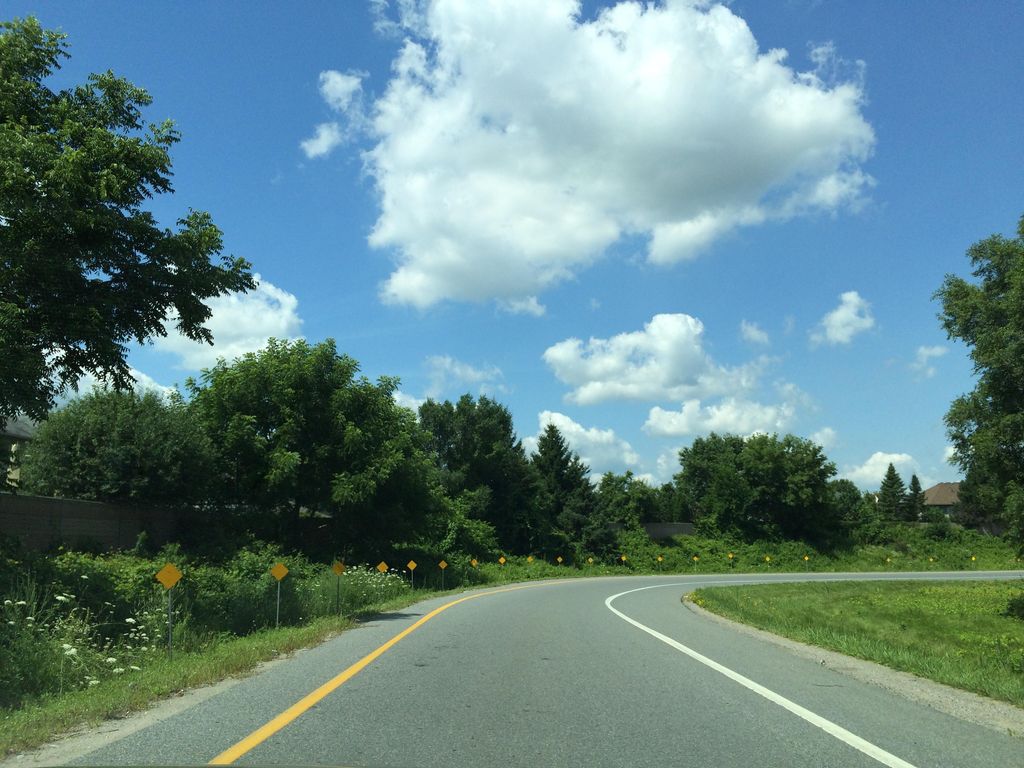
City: hamilton